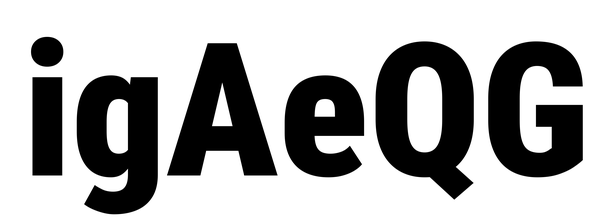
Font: Roboto_Condensed_Black